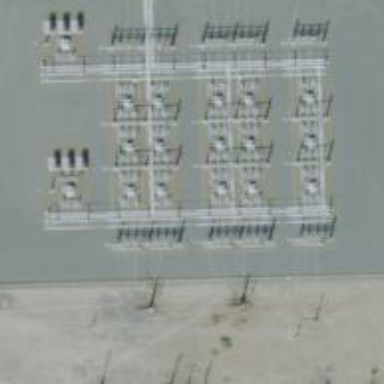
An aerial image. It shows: Switch used for power control.